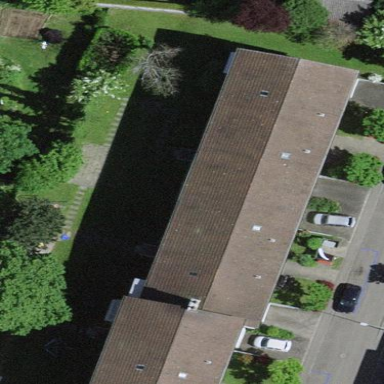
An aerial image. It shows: Gabled roof adorns the apartments building.